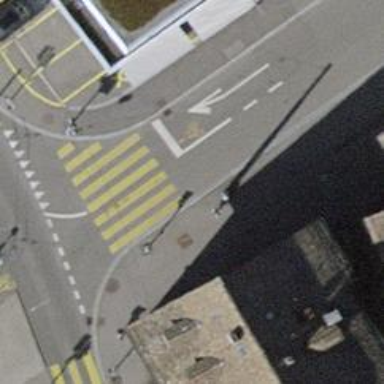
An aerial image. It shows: Kerb barrier.